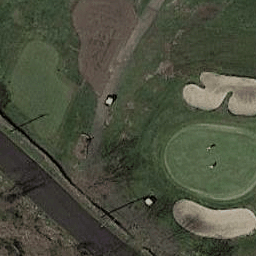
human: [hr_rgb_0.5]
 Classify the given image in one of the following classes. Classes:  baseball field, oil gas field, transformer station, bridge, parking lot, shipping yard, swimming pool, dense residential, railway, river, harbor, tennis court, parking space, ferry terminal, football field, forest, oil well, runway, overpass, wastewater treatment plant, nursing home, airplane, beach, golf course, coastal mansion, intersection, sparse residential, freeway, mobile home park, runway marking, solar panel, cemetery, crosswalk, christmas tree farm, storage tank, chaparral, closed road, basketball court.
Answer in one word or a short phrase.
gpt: golf course